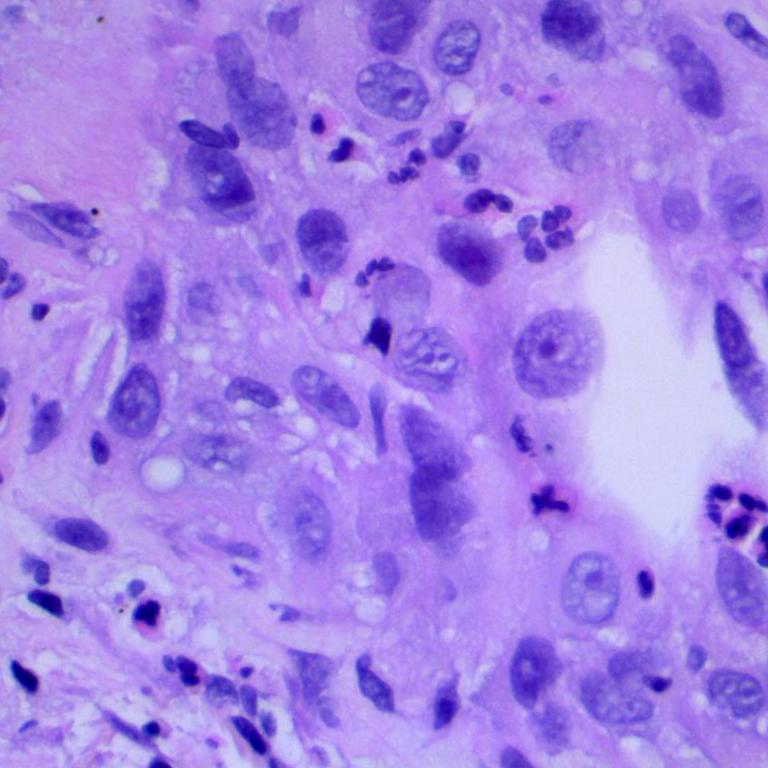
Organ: lung
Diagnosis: squamous carcinomas